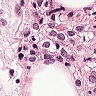
Metastatic tissue present: yes